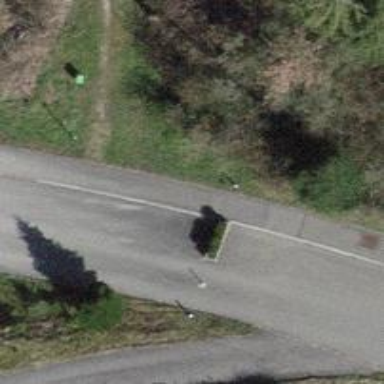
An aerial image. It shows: Bollard.